Question: I have a header for my website (see in the picture)
which are basically '<td><a href>''s styled with css. now my question is what do I do if want to add one or more buttons in the same row but align them to the right?
It does not have to be a css solution, I'm looking for a way to do this in html's '<table>' or '<td>' tags.
Thanks.
Edit: This is the part of php that generates the header:
'''
echo<<<TOPBARHEREDOC2
<link rel="stylesheet" href="/css/horizontal_navbar.css" type="text/css" media="screen">
<table border="auto" id="topbar" >
<td><a class="topbarlink" href="index.php">Ana Sayfa</a></td>
<td><a class="topbarlink" href="userstats.php?category=$category">Istatistik</a></td>
<td><a class="topbarlink" href="contact.php">Iletisim</a></td>
<td><a class="topbarlink" href="useful_links.php">Linkler</a></td>
<td><a class="topbarlink" href=$lastlink_address>$lastlink_name</a></td>
</table>
<hr>
<br>
TOPBARHEREDOC2;
'''
and this is the css:
'''
table a.topbarlink{
/*TOP, RIGHT, BOTTOM, & LEFT*/
margin:0px 0px 0px 0px;
font-family: Futura, "Trebuchet MS", Arial, sans-serif;
font-weight:bold;
color:#069;
background-color: #f2f2f2;
text-decoration: none;
border-bottom: 2px solid #ccc;
border-top: 2px #ccc;
border-right: 2px solid #ccc;
border-left: 2px #ccc;
/*padding (ordered)*/
padding-top:0.2em;
padding-right: 1em;
padding-bottom:0.2em;
padding-left: 1em;
}
'''
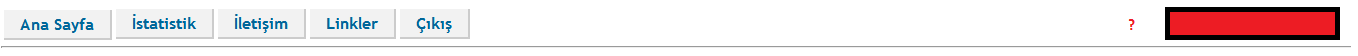
Answer: First of all, you really shouldn't use tables for anything other than tabular data. Semantic markup is always better, so in your case it would be better to use an unnumbered list for your menu.
Anyhow, let's say this is your table:
'''
<table>
<tr>
<th><a href="#">Item 1</a></th>
<th><a href="#">Item 2</a></th>
<th><a href="#">Item 3</a></th>
<th class="right"><a href="#">Item 4</a></th>
</tr>
</table>
'''
Then you can use this CSS to align one item to the right:
'''
table { width: 100%; }
th { float: left; }
th.right { float: right; }
'''
<URL>